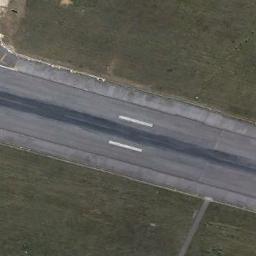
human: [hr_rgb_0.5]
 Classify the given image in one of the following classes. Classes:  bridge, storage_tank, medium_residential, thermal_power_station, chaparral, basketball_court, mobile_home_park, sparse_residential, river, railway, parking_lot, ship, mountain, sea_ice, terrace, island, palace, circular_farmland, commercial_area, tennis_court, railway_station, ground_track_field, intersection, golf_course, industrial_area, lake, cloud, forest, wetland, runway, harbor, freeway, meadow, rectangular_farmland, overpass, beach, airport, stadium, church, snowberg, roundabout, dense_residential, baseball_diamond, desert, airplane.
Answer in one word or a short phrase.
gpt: runway